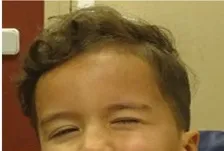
(A), Patient at 4 years 10 month old. Movements of the lower part of the forehead are reduced.
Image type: medical_photograph (oral_photograph)